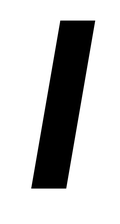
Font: Roboto-Italic_Condensed_Black_Italic